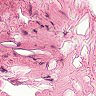
Metastatic tissue present: no